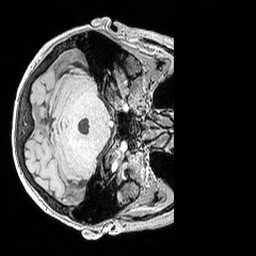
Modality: MP2RAGE
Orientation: axial
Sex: female
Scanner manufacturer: siemens
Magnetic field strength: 3 T
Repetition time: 5 s
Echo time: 0.00292 s